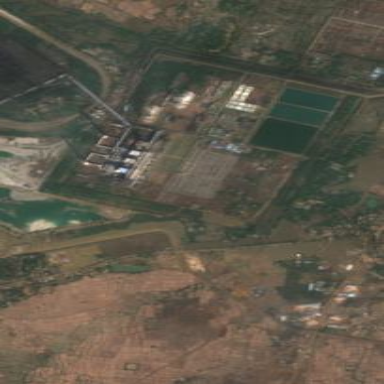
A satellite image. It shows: Industrial area with coal-powered plant.